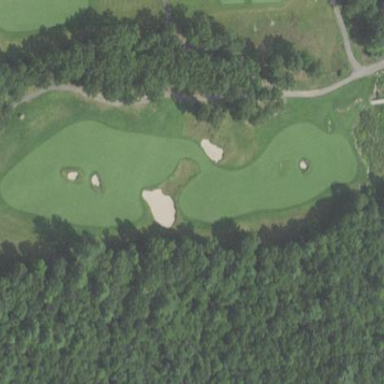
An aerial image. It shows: Scenic golf fairway.